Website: crate-barrel
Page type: account-dashboard
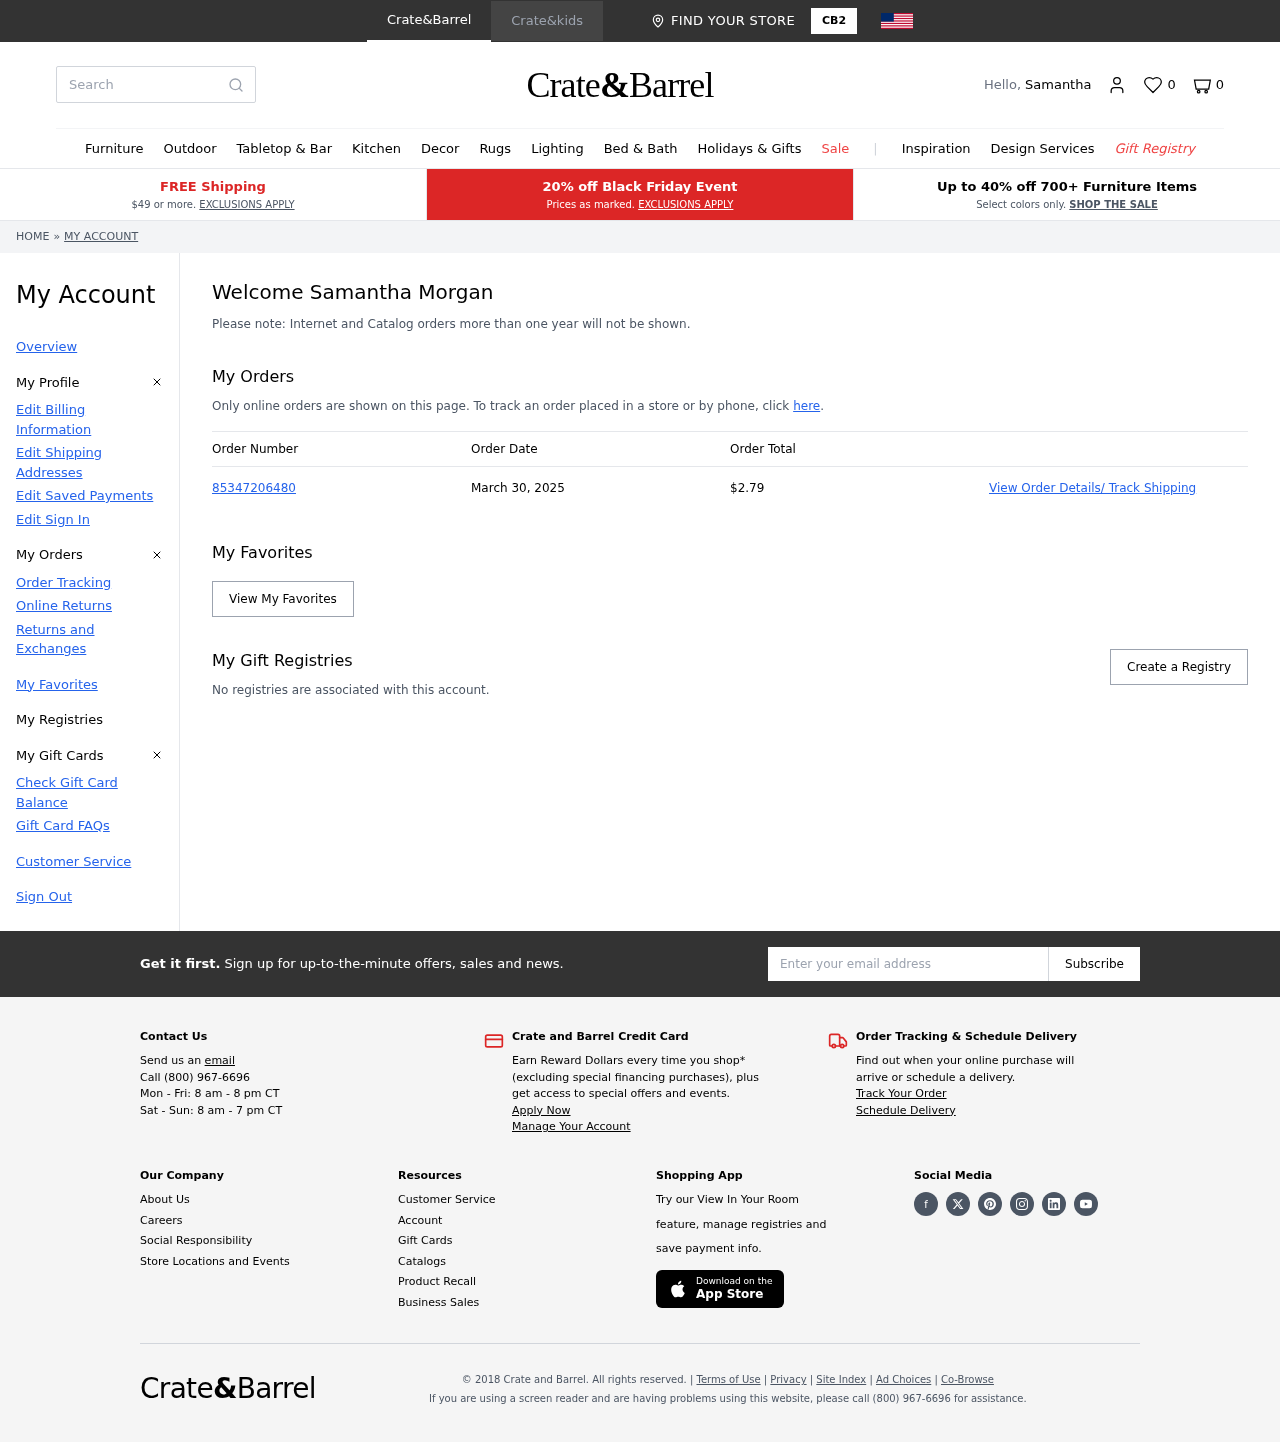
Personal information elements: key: PII_EMAIL
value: smorgan@gmail.com
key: PII_FIRSTNAME
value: Samantha
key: PII_FULLNAME
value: Samantha Morgan
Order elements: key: ORDER_NUM_ITEMS
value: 0
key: ORDER_NUMBER
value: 85347206480
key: ORDER_DATE
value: March 30, 2025
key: ORDER_TOTAL
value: $2.79
Search elements: key: HEADER_SEARCH
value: Search
Other elements: key: FAVORITES_COUNT
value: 0